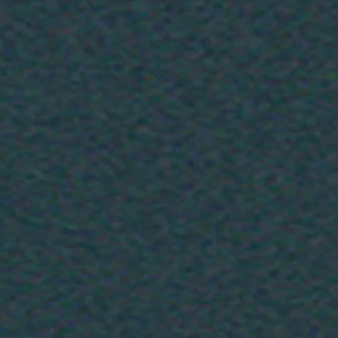
Label: other